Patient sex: M
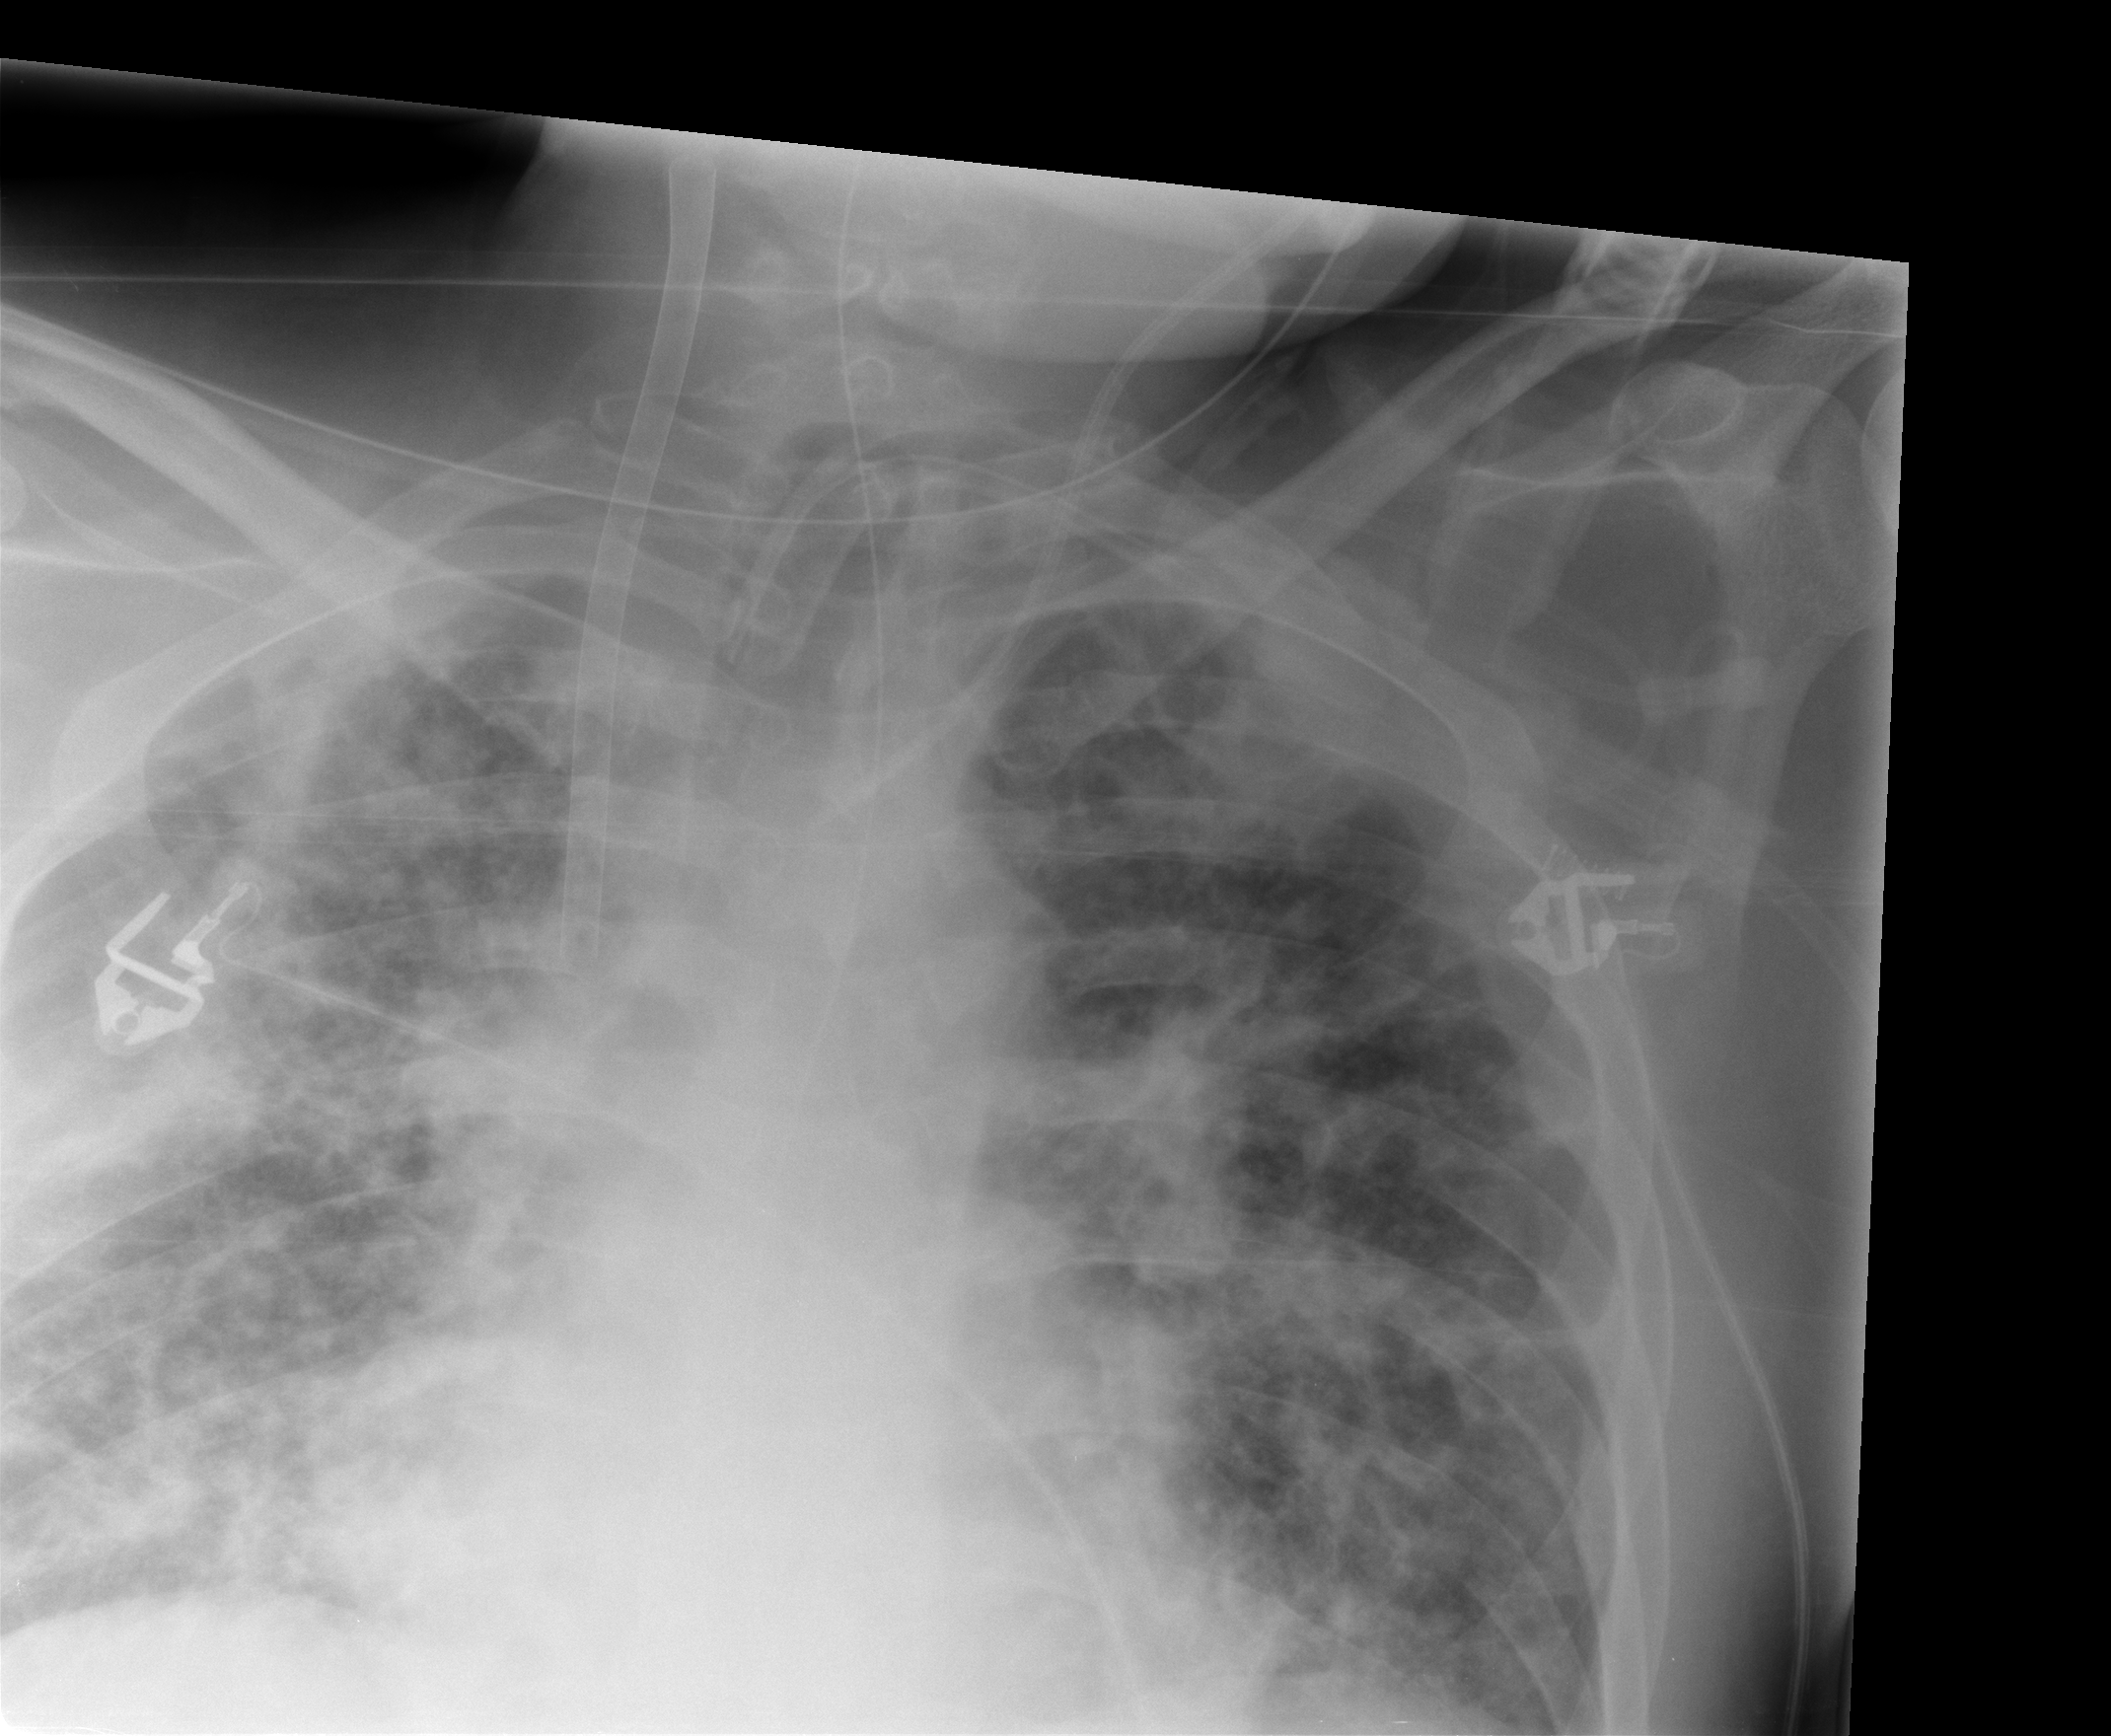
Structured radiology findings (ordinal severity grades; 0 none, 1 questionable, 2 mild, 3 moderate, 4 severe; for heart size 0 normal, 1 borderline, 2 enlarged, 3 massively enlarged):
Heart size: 0
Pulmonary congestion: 3
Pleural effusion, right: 0
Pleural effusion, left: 0
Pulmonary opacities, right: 4
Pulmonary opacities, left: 4
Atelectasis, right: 3
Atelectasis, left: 3